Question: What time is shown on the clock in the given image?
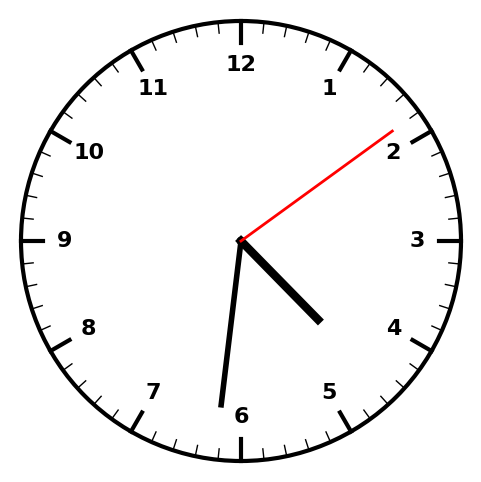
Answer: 04:31:09